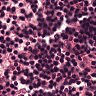
Metastatic tissue present: no